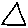
Label: triangle